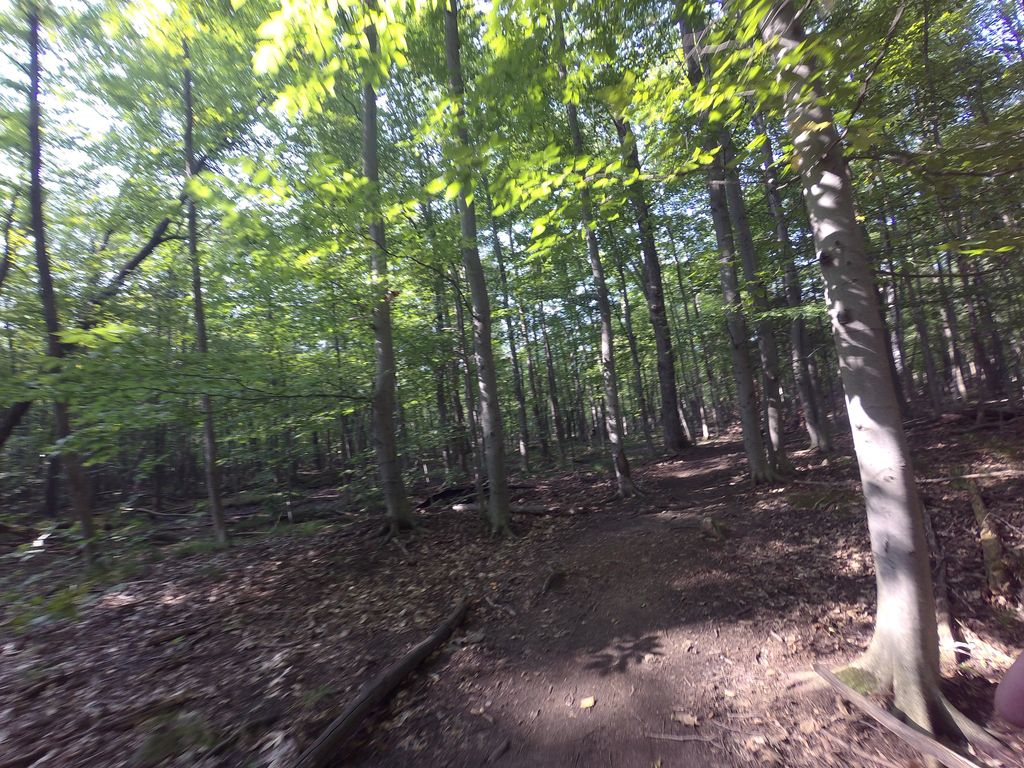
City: ottawa-gatineau